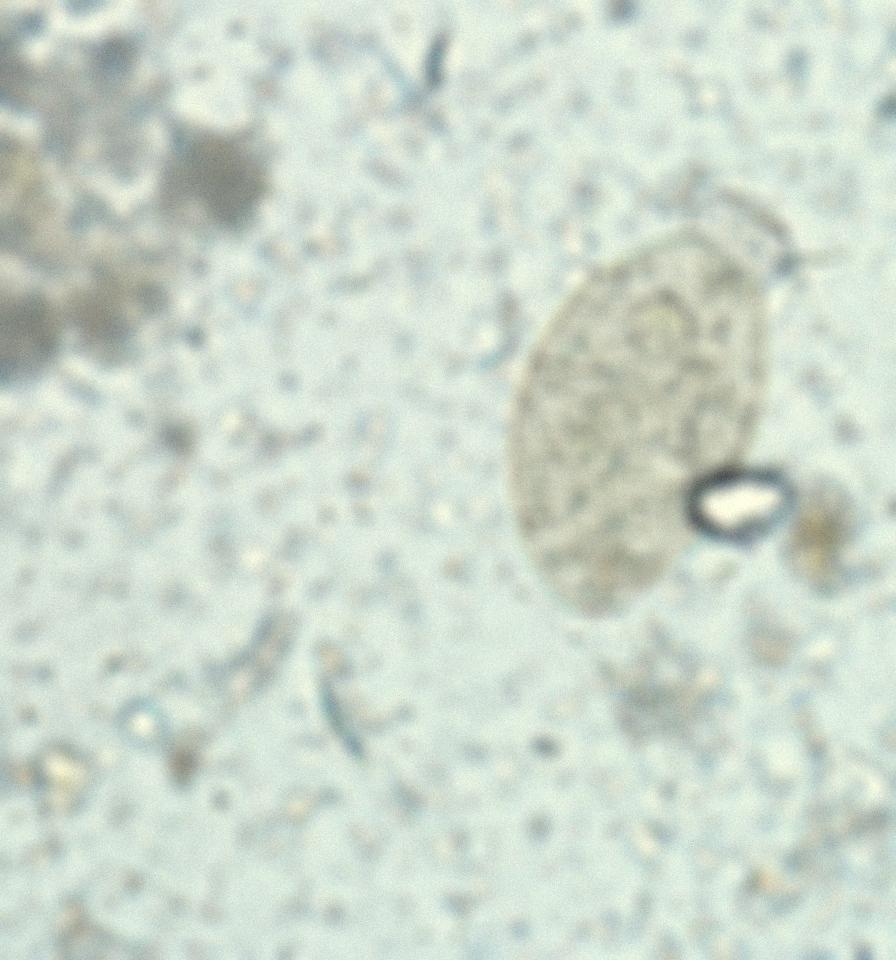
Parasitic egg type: Fasciolopsis buski